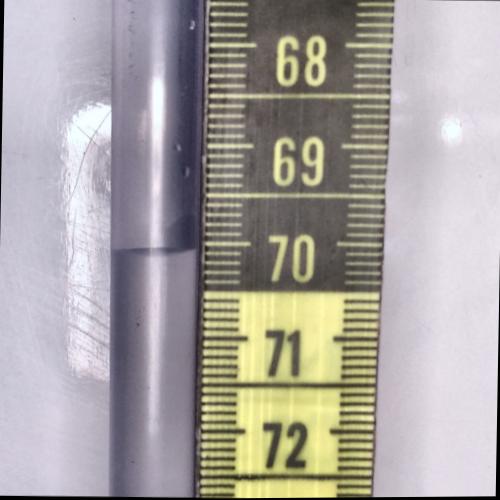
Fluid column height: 70.1 cm